Field crop: tomato
Growth stage: 2
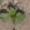
Species: solanum